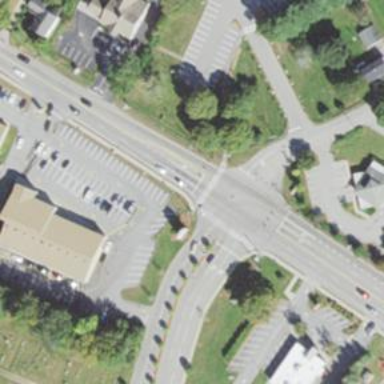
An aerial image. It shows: Marked crossing on footway.